Question: I am not sure what this style is called, but I guess you can call it stripped colors:
So basically one color for the first row, another color for the next row, and repeat.
Btw this image shows a ListView but I am trying to do it for a TreeView, so when you expand/collapse a node, it should still look correct.
I imagine this is more about styling the background than the cells themselves, right?

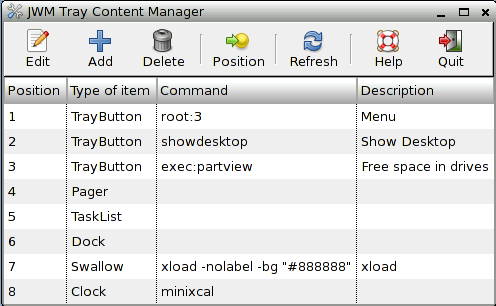
Answer: You need to put this style into your resource dictionary:
'''
<Style TargetType="{x:Type ListViewItem}" x:Key="AlternatingItems">
<Style.Triggers>
<Trigger Property="ItemsControl.AlternationIndex" Value="1">
<Setter Property="Background" Value="LightGray"></Setter>
</Trigger>
<Trigger Property="ItemsControl.AlternationIndex" Value="2">
<Setter Property="Background" Value="White"></Setter>
</Trigger>
</Style.Triggers>
</Style>
'''
Then, you declare your list view like this:
'''
<ListView ItemContainerStyle="{StaticResource AlternatingItems}"
AlternationCount="2"/>
'''
See <URL> for more details.